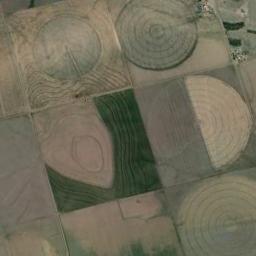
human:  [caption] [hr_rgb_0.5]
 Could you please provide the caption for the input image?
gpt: There are some bare circle farmland .

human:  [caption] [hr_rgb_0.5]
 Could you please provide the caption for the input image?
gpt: Four or five neatly arranged circular farmland mixed with green and earth yellow .

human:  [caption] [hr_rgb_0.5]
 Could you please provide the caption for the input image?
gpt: There is no circular field in the lower right corner .

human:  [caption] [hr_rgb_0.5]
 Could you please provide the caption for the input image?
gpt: Several khaki circular farmlands with different radii are surrounded by wasteland .

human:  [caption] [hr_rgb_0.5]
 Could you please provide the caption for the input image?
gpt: There are several circular farmlands of the same size .